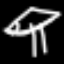
Label: mushroom